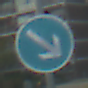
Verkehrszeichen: VorgeschriebeneVorbeifahrtRechts
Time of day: MorningAfternoon
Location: Outdoor (Urban)
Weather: PartlyCloudy
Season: NotSpecified
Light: Natural